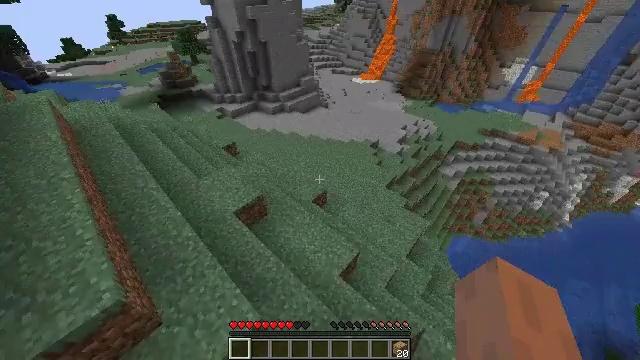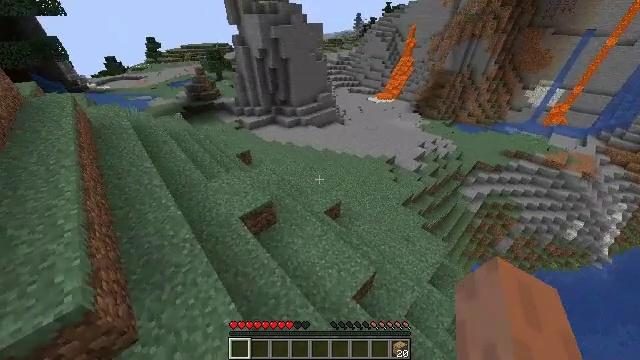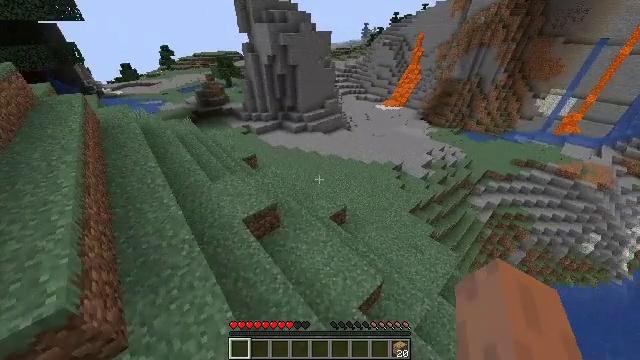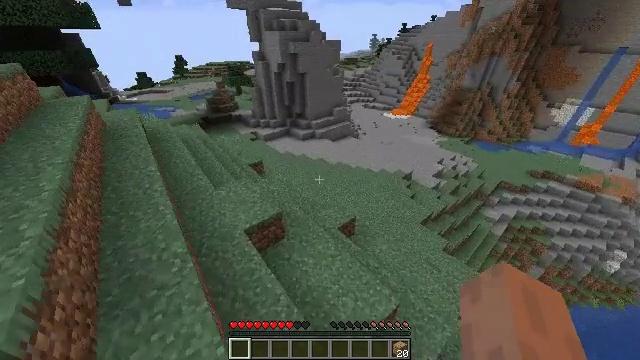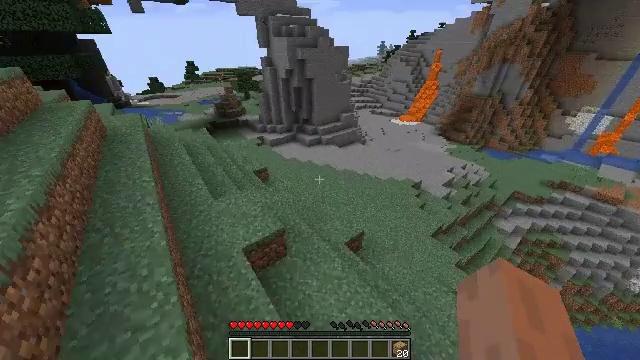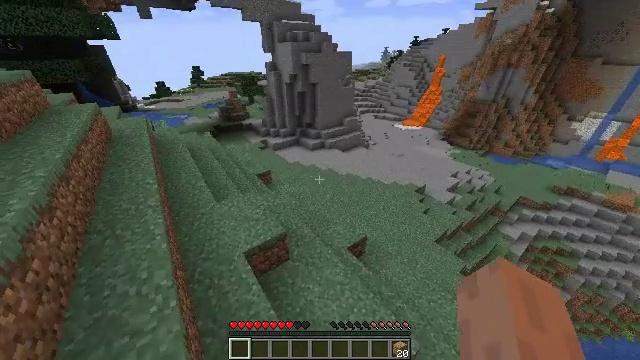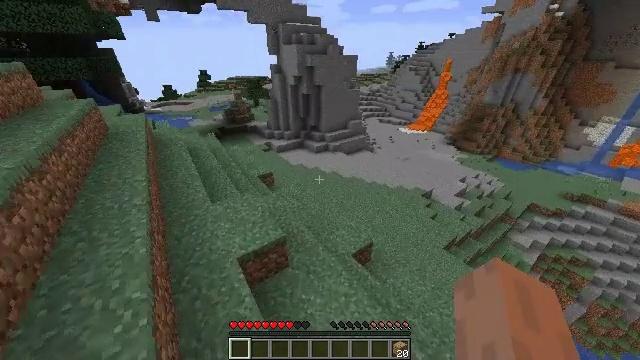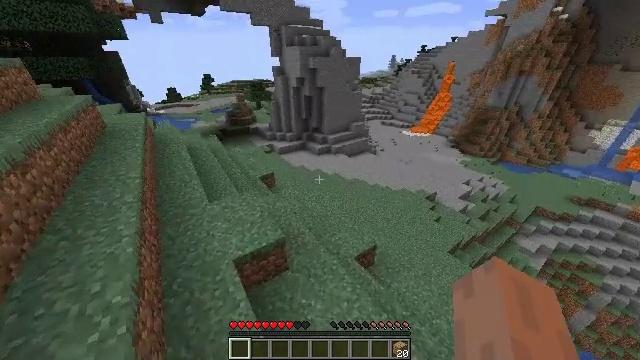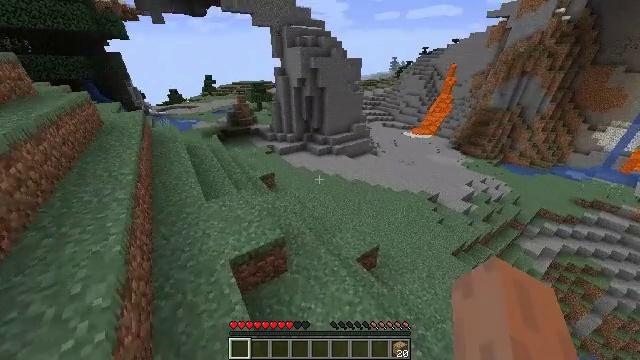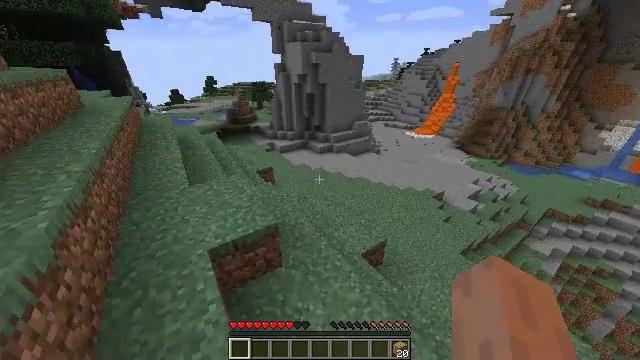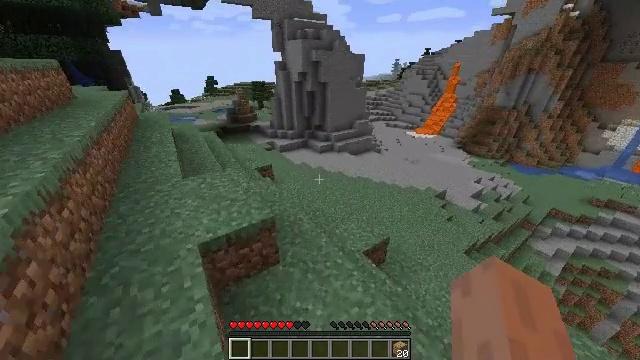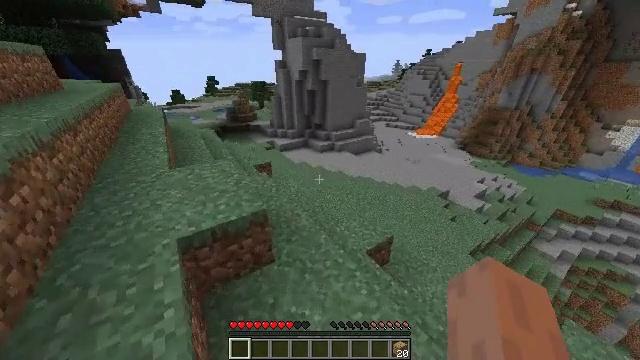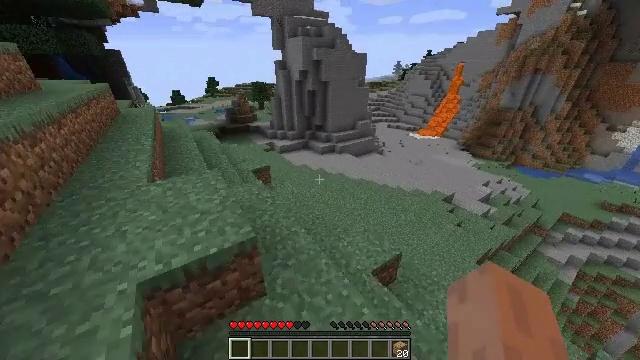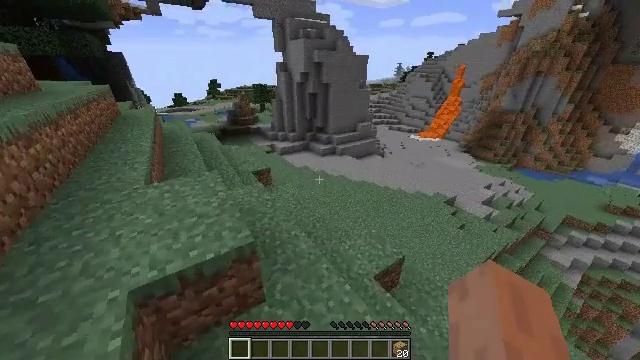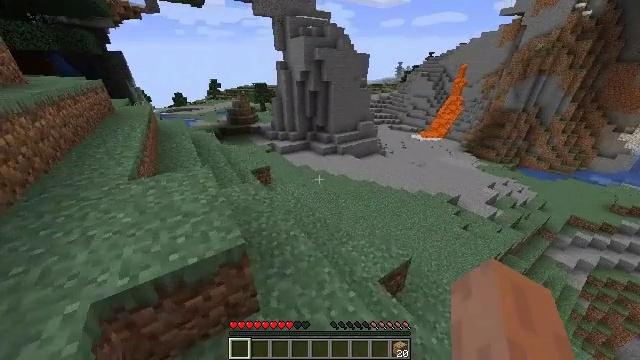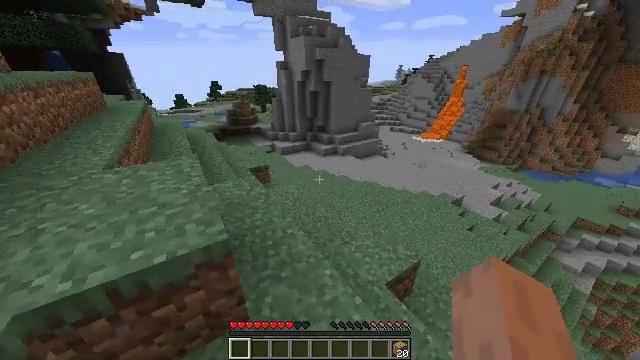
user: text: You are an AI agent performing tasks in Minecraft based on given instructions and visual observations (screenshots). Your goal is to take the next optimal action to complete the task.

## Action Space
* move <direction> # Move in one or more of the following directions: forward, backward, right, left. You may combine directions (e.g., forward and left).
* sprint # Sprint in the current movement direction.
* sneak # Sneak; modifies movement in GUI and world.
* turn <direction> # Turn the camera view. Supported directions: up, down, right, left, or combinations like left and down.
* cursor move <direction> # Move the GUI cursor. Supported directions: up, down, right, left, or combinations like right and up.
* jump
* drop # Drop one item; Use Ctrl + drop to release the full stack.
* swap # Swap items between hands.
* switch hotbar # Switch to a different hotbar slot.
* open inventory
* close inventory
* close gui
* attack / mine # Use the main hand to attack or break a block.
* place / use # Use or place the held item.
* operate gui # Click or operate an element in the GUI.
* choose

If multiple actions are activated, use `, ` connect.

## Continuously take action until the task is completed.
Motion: motion action
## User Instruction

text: Hunt animals.
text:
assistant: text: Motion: move forward, turn left and up
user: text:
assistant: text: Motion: move forward, turn left and up
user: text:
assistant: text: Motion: move forward, turn left and up
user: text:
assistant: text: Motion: move forward, turn left and up
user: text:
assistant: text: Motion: move forward, turn up
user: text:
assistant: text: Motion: move forward, turn left and up
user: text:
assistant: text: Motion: move forward
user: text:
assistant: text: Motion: move forward
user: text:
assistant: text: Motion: move forward
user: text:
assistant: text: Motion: move forward
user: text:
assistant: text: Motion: move forward
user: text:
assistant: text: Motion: move forward
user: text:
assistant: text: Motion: move forward
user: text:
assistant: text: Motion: move forward
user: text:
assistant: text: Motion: move forward
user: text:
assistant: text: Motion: move forward
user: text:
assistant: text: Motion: move forward
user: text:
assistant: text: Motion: move forward
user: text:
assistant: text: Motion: move forward
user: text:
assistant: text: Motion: move forward
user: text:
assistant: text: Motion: move forward
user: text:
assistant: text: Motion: move forward
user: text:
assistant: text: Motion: move forward, turn up
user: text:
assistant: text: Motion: move forward, turn left
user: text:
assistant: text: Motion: move forward, turn left
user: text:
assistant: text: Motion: move forward
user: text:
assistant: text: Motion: move forward
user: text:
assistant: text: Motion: move forward
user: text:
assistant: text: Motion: move forward
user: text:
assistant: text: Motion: move forward, turn up